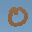
Label: 0